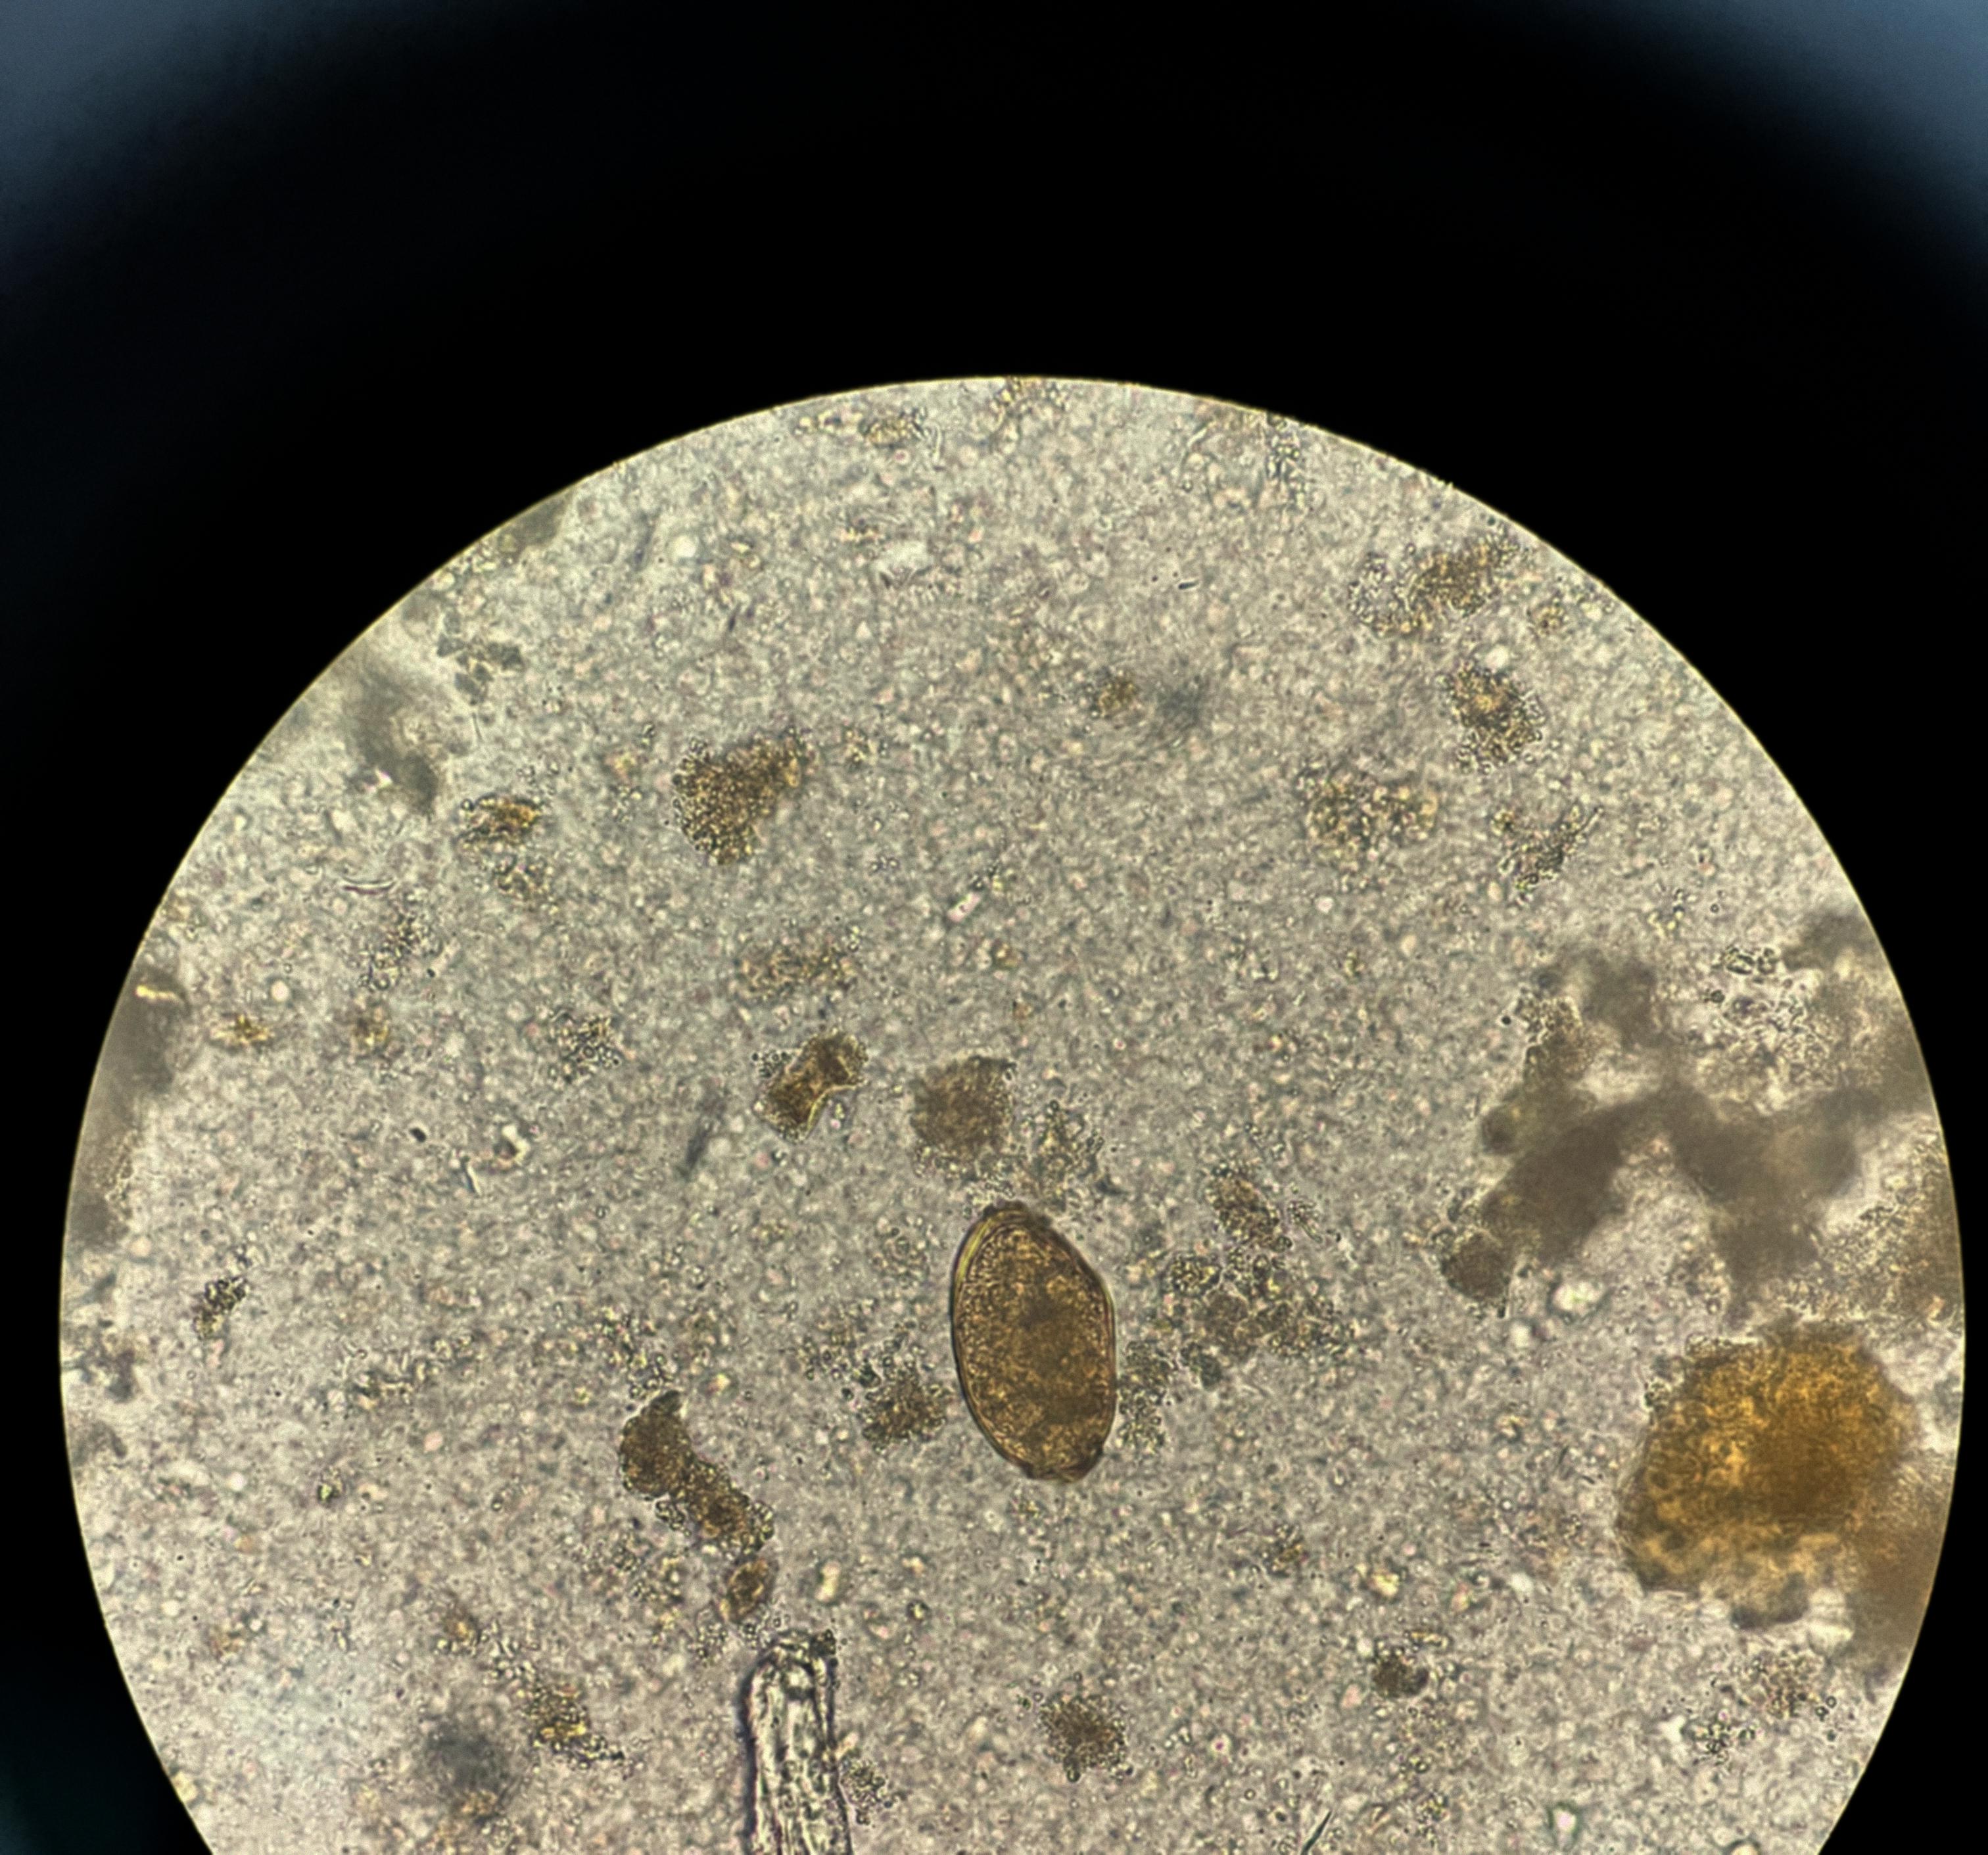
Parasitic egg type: Paragonimus spp